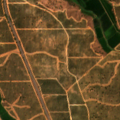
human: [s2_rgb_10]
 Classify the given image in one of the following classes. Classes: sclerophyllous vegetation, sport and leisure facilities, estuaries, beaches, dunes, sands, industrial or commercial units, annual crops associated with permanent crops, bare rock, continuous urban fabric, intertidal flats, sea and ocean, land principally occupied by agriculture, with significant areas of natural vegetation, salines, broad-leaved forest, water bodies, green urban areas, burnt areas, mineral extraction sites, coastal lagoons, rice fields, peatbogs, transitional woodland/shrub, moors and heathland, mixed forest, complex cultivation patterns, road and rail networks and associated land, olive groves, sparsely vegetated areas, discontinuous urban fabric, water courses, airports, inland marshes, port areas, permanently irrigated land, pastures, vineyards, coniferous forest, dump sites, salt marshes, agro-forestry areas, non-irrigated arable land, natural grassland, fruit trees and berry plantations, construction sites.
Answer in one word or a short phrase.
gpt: non-irrigated arable land, rice fields, olive groves